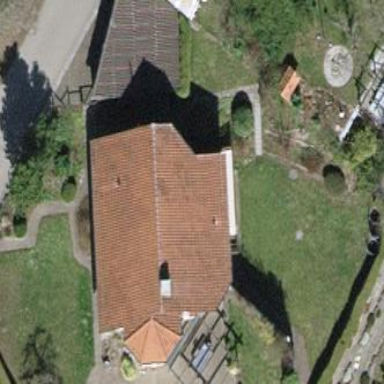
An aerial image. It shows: Detached building.